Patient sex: M
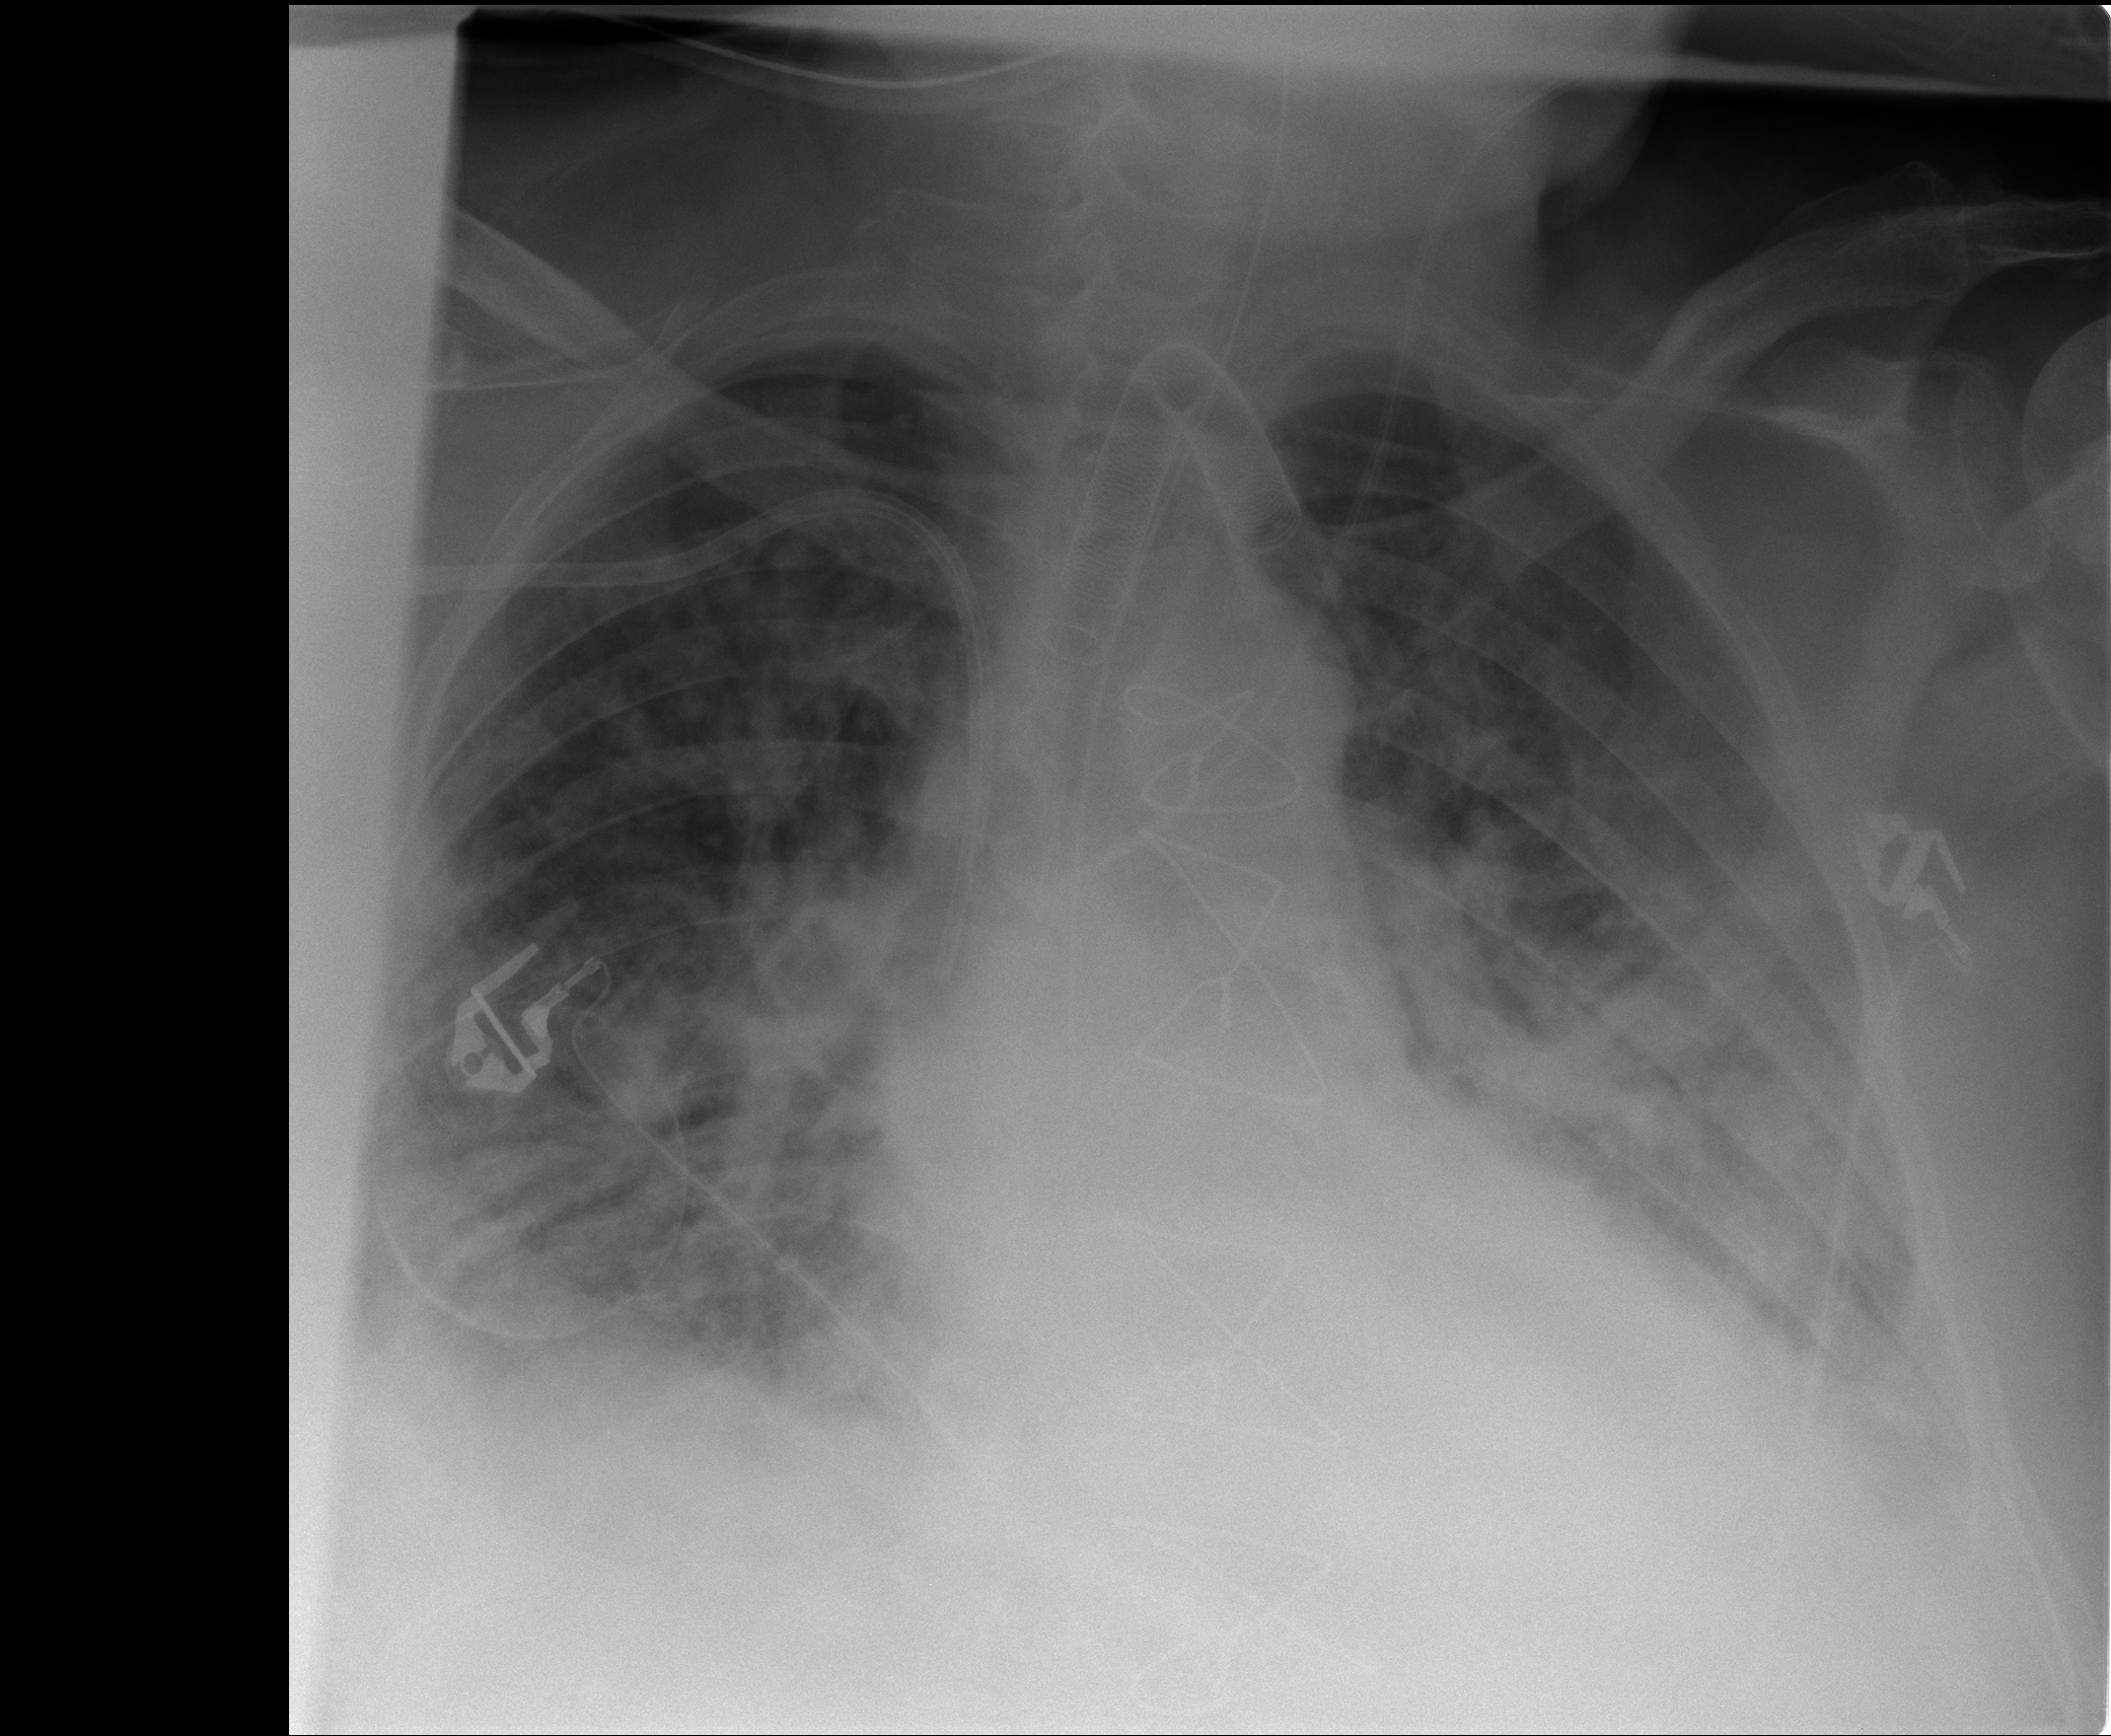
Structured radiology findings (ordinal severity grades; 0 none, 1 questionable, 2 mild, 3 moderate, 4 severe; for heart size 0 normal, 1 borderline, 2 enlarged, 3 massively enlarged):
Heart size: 2
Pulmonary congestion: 3
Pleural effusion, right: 3
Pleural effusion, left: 3
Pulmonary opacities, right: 3
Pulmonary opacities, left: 3
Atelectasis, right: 2
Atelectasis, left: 2